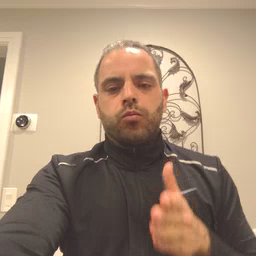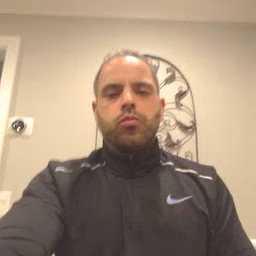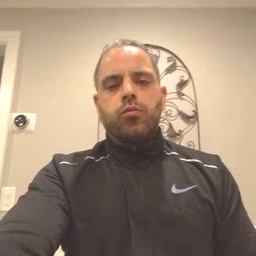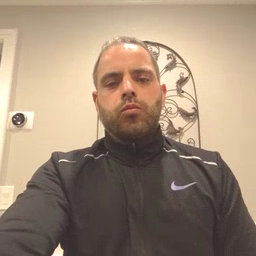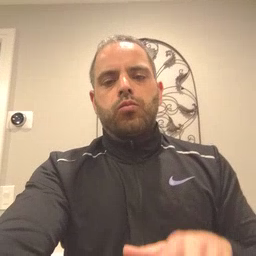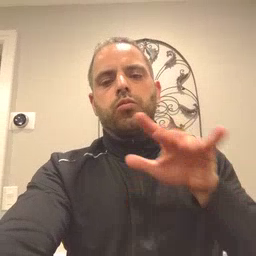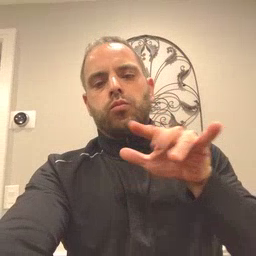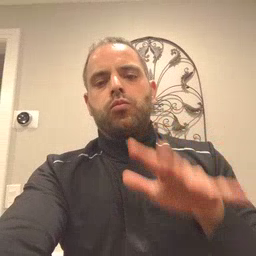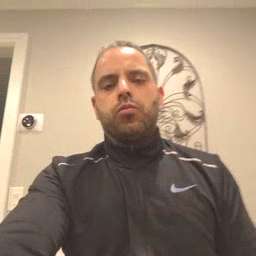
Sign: finger